Question: I am doing some preparation for my fresher year and I kind of got myself into a mess which I am unable to solve. If you look at the picture below:

You can see that I have a text box which I cannot figure out how to make it to accept only certain characters such as 0-7 sans 8 and 9 for octal for example.
Here is my code so far:
'''
private void inputBox_KeyPress(object sender, KeyPressEventArgs e)
{
if (hexRadioButton.Checked)
{
if (char.IsWhiteSpace(e.KeyChar))
{
e.Handled = true;
}
}
if (decimalRadioButton.Checked)
{
if (!char.IsControl(e.KeyChar) && !char.IsDigit(e.KeyChar) || char.IsWhiteSpace(e.KeyChar))
{
e.Handled = true;
}
}
if (octalRadioButton.Checked)
{
if (!char.IsControl(e.KeyChar) && !char.IsDigit(e.KeyChar) || char.IsWhiteSpace(e.KeyChar))
{
e.Handled = true;
}
e.Handled = false;
}
if (radioButton1.Checked)
{
if (!char.IsControl(e.KeyChar) && !char.IsDigit(e.KeyChar) || char.IsWhiteSpace(e.KeyChar))
{
e.Handled = true;
}
e.Handled = false;
}
}
'''
I also have tried to do something like this:
'''
if (octalRadioButton.Checked)
{
if (!char.IsControl(e.KeyChar) && !char.IsDigit(e.KeyChar) || char.IsWhiteSpace(e.KeyChar) || char.IsDigit('7') || char.IsDigit('8'))
'''
but that did barely anything.
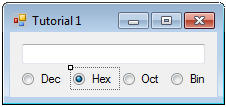
Answer: I think the big problem is here:
'''
if (octalRadioButton.Checked)
{
if (!char.IsControl(e.KeyChar) && !char.IsDigit(e.KeyChar) || char.IsWhiteSpace(e.KeyChar))
{
e.Handled = true;
}
e.Handled = false; <----------
}
'''
After you set it to 'true', you set it to false again... So that's why it allows you to enter invalid chars.
So remove that line.
The second problem is that you are accepting all digits, including 8 and 9. To fix this, I would do something like this:
'''
var validChars = new[] {'1', '2', '3', '4', '5', '6', '7'};
if (!validChars.Contains(e.KeyChar)) {
e.Handled = true;
}
'''
You can use this approach for other bases as well.
Edit:
Actually, I just looked at the docs, and 'Handled' apparently won't work. You need the <URL> property, and set that to true in the 'KeyDown' event.